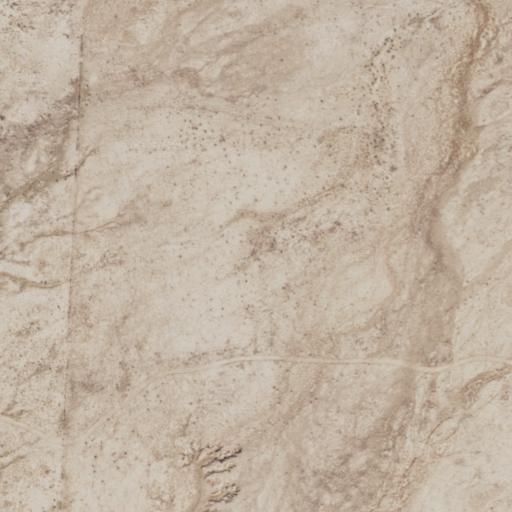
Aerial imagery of valley in New Mexico named Aguaje Draw containing grassland and shrub